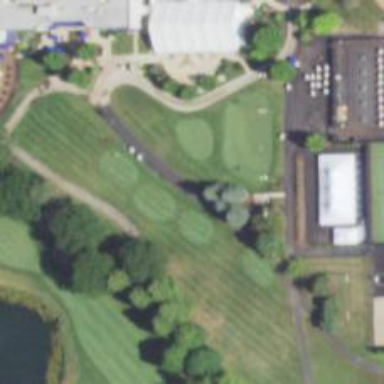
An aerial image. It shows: High-quality path for golf carts on grade 1 tracktype.